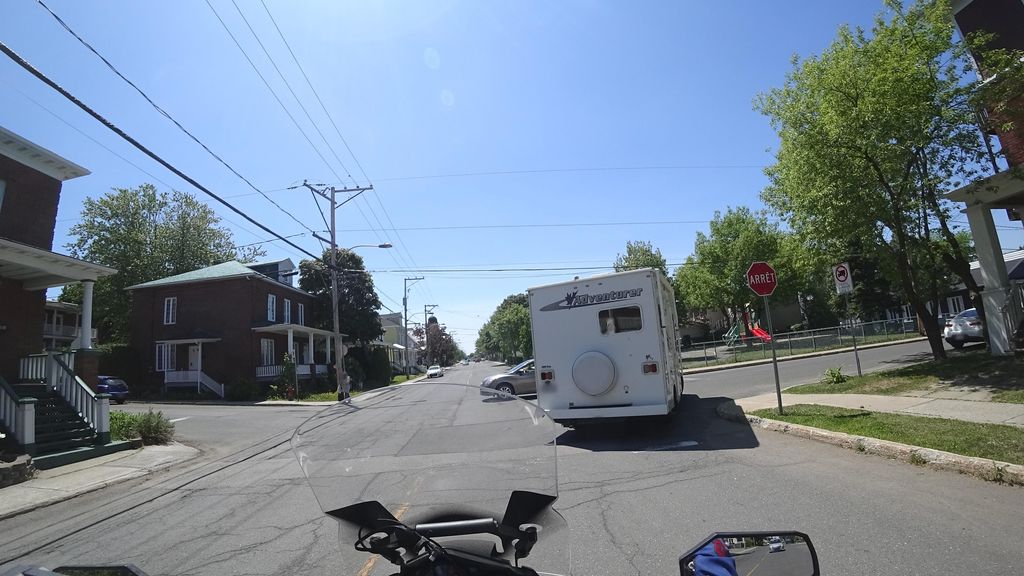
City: quebec_city